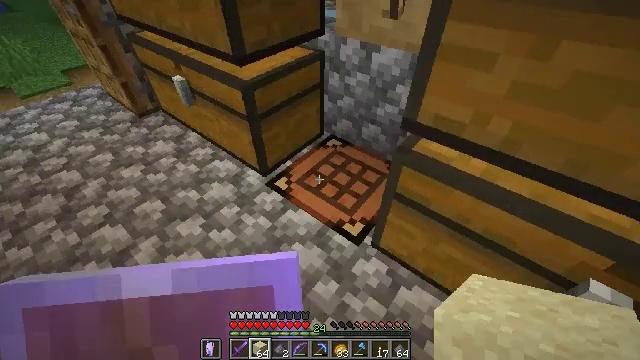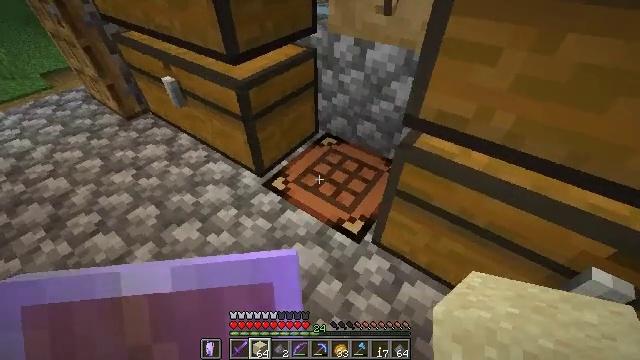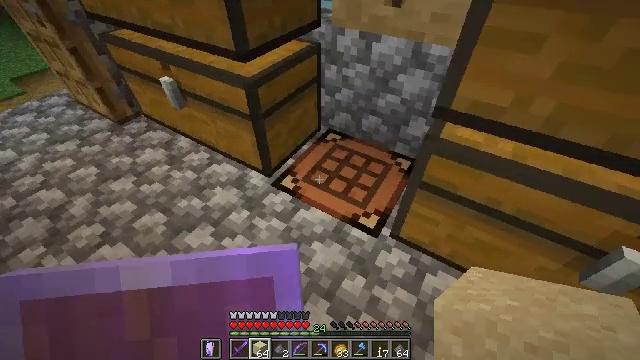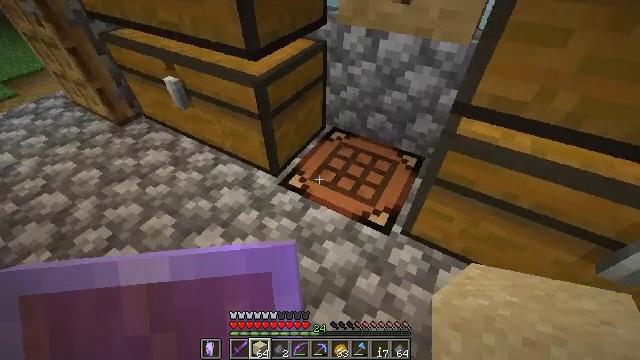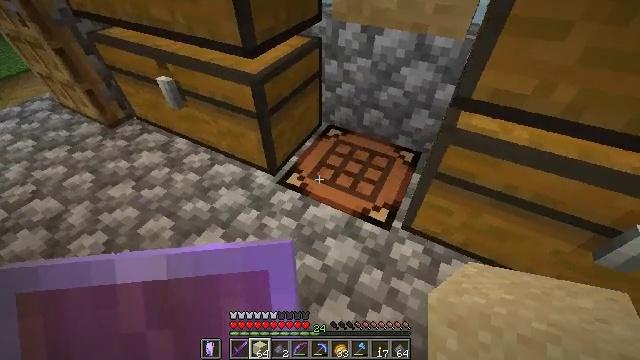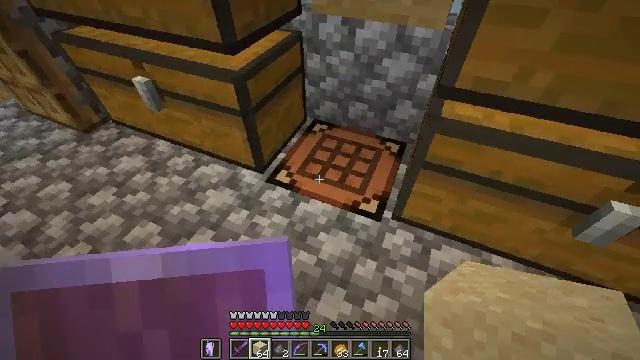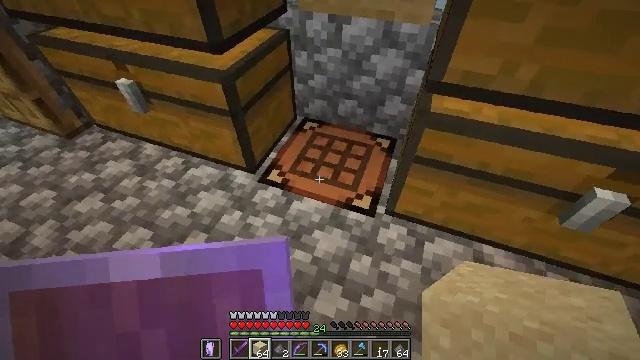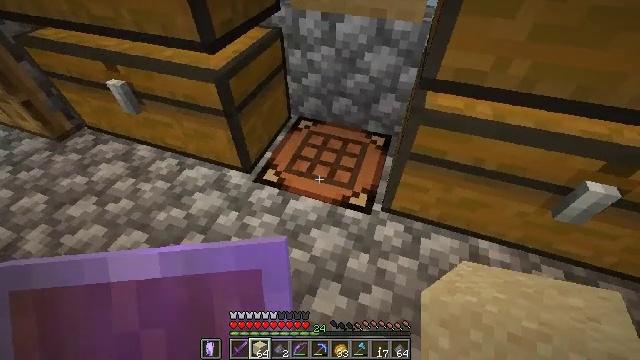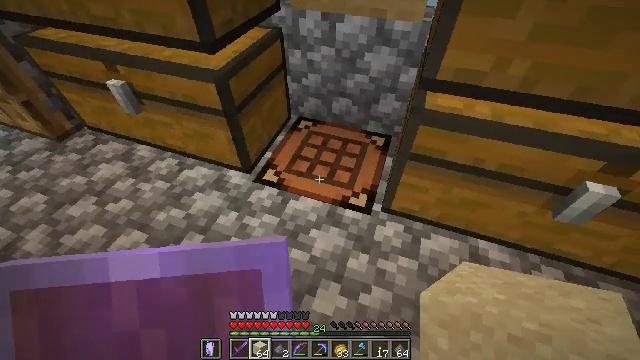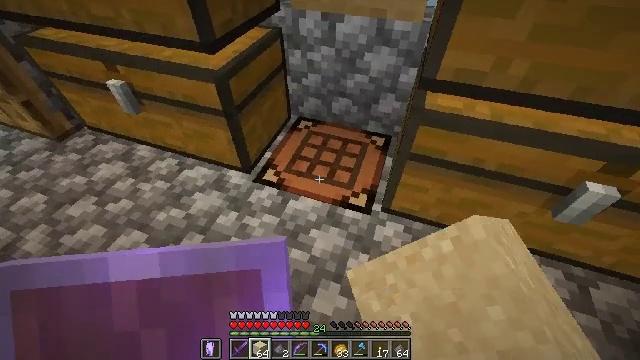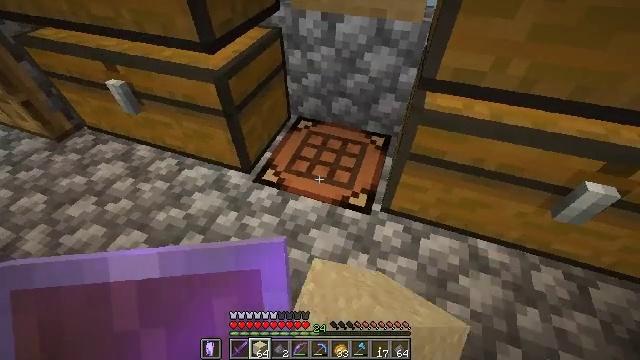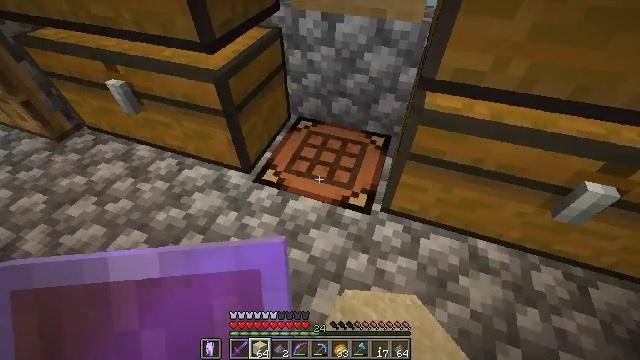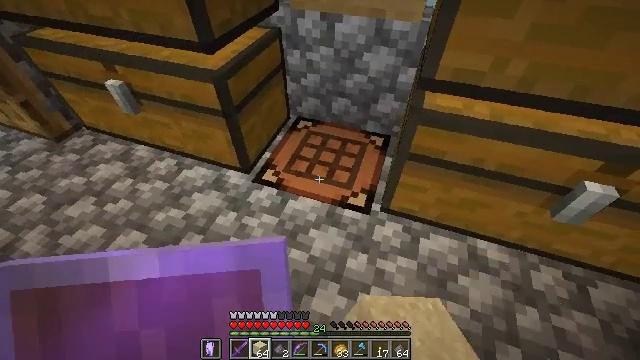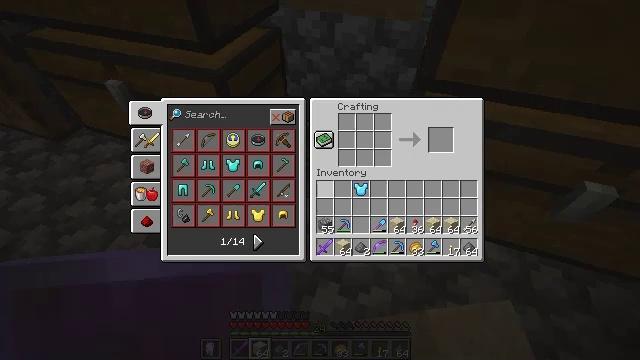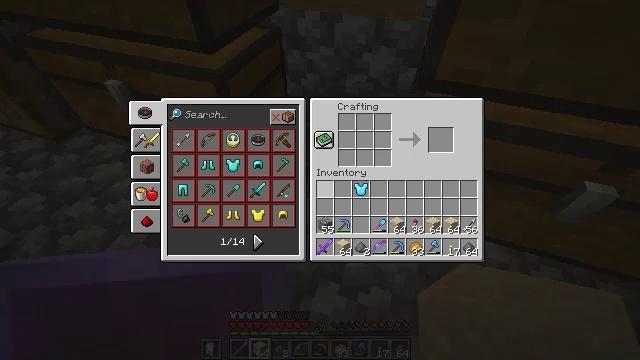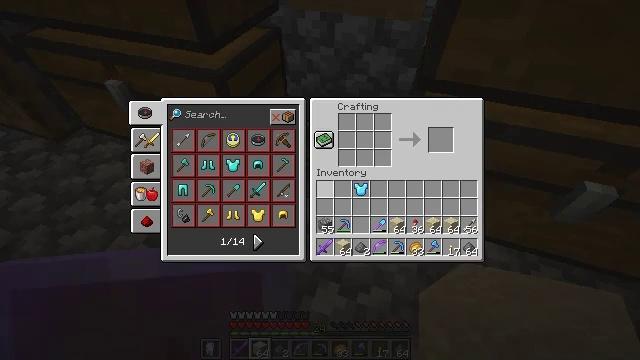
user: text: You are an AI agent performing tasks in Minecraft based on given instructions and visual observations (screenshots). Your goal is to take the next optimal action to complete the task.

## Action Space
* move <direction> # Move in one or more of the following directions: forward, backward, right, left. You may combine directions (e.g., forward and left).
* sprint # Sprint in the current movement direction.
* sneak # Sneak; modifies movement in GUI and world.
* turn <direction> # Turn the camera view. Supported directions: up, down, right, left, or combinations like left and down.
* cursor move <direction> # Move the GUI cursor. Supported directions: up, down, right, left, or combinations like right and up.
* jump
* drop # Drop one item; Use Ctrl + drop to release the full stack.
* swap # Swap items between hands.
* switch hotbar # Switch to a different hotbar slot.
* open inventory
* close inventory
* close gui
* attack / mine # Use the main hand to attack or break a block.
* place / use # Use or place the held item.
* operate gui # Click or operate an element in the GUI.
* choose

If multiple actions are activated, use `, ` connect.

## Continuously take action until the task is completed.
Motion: motion action
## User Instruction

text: Open a crafting table and craft the TNT.
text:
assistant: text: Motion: move left, turn right
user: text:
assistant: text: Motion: turn right
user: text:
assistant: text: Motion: turn right
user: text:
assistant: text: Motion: turn right
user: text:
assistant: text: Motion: turn right and down
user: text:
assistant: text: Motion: turn right
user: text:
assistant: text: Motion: turn right
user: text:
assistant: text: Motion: use / place
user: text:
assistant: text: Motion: use / place
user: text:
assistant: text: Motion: use / place
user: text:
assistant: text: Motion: no_op
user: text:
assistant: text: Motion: no_op
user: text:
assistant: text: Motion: no_op
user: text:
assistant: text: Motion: no_op
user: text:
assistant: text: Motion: no_op
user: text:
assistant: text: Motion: no_op
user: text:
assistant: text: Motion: no_op
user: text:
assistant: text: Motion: no_op
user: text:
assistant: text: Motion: no_op
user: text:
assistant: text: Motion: no_op
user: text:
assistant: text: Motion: no_op
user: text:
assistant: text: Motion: no_op
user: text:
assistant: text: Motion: no_op
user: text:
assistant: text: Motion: no_op
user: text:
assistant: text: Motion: no_op
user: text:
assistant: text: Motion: no_op
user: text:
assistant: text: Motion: no_op
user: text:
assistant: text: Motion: no_op
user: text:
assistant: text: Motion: no_op
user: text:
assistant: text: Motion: no_op